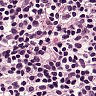
Metastatic tissue present: no